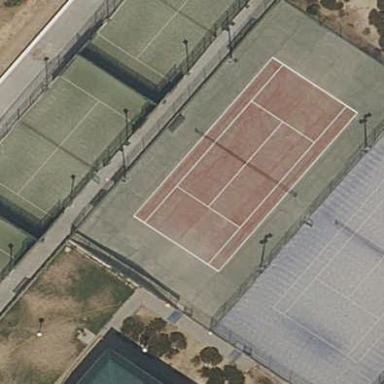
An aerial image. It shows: Tennis court in leisure pitch.